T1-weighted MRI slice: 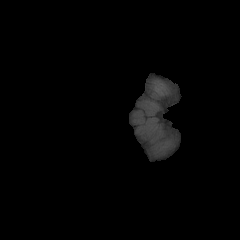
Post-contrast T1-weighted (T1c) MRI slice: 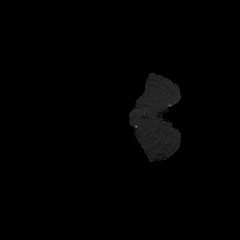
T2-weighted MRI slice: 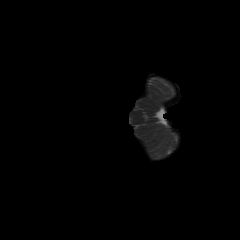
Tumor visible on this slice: no